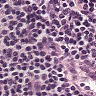
Metastatic tissue present: no